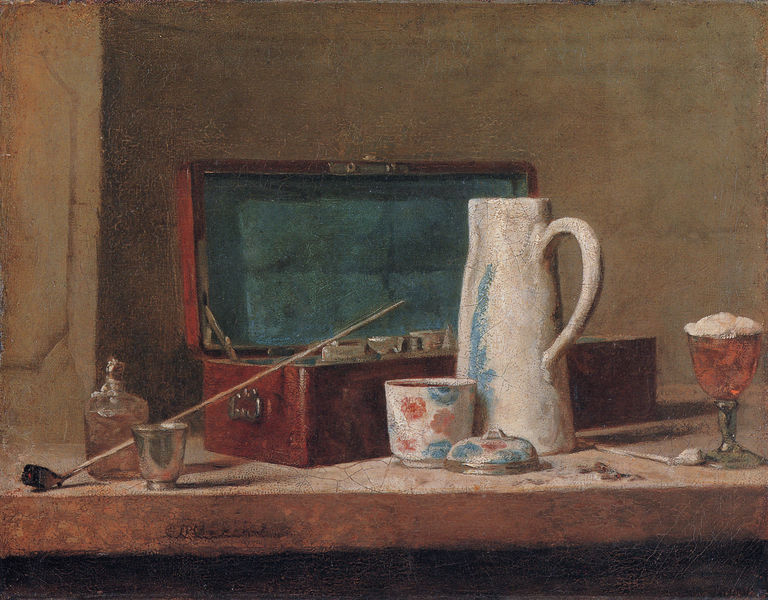
Titel: La tabagie, Rauchnecessaire
Künstler: Jean-Baptiste Siméon Chardin
Standort: Paris
Institution: Musée du Louvre
Schlagwörter: blau, dunkel, gemälde, schatten, weiß, grün, impressionismus, blumen, braun, frankreich, glas, hell, holz, licht, raum, schwarz, tisch, türkis, zimmer, rot, schloss, beige, malerei, muster, ornament, alkohol, flasche, trinken, wand, lang, samt, silber, signatur, rauch, futter, kelch, innen, stock, henkel, kanne, keramik, krug, stilleben, stillleben, vase, hellblau, schrift, düster, farben, mauer, steifen, sepia, schaum, löffel, wein, pfeife, rauchen, glanz, metall, tasse, tee, bemalt, punkte, kante, stiel, griff, becher, nische, truhe, deckel, gefäß, zinn, offen, blumenmuster, bruan, dose, porzellan, links, glut, brett, weinglas, strich, bier, kiste, schachtel, chardin, malen, pinsel, kasten, musterung, griffe, karaffe, flakon, fläschchen, utensilien, anrichte, quader, schattenwurf, etui, scharnier, rechteckig, niesche, steingut, wei?, pfeiffe, beschlag, pokal, geöffnet, schatulle, tishc, kästchen, beschläge, schanier, silberbecher, stielglas, koffer, box, flacon, abdeckung, panel, ausgekleidet, fasche, flüsigkeit, glasflasche, metallbecher, nishe, rauchutensilien, stocj, zinnbecher, töpferware, holzkiste, golfschläger, malerutensilien, ift, #becher, becherchen